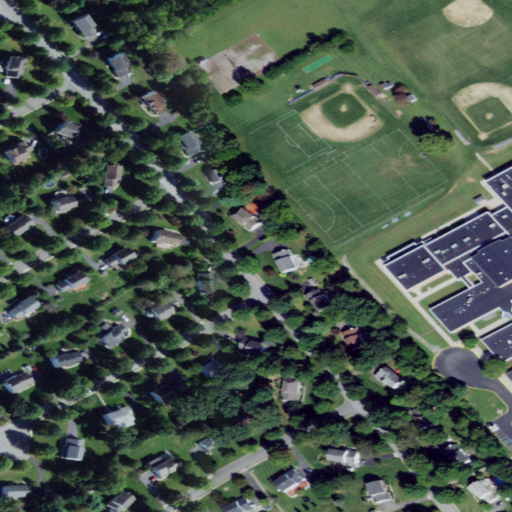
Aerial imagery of valley in New Jersey named Jackson Valley containing open development, low intensity development, pasture, medium intensity development, deciduous forest, and high intensity development